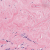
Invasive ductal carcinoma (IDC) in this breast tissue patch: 1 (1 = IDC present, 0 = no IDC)